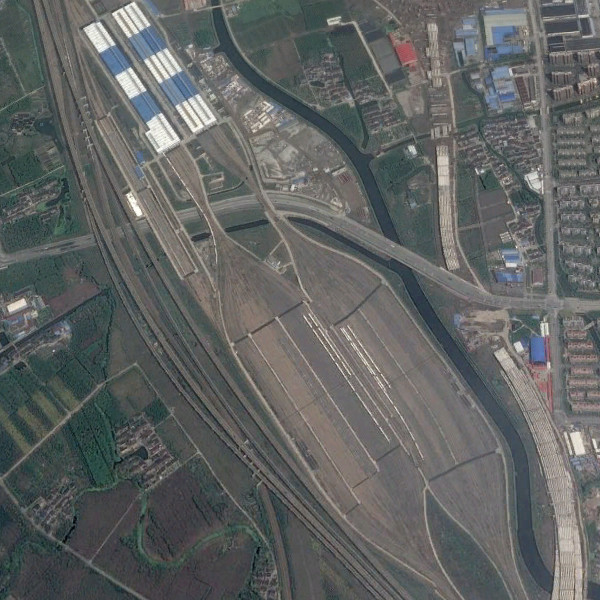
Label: RailwayStation